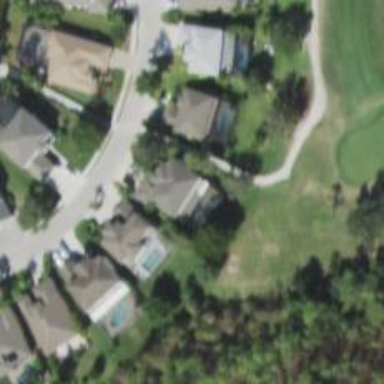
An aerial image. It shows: Golf cartpath that is also road path.